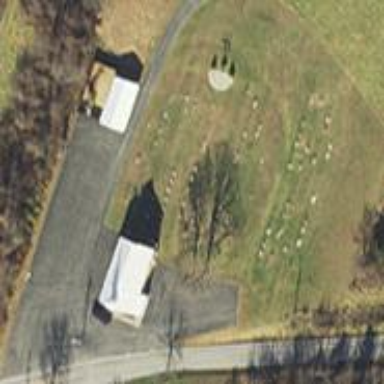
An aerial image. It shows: Cemetery.